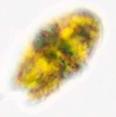
Label: Akashiwo